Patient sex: M
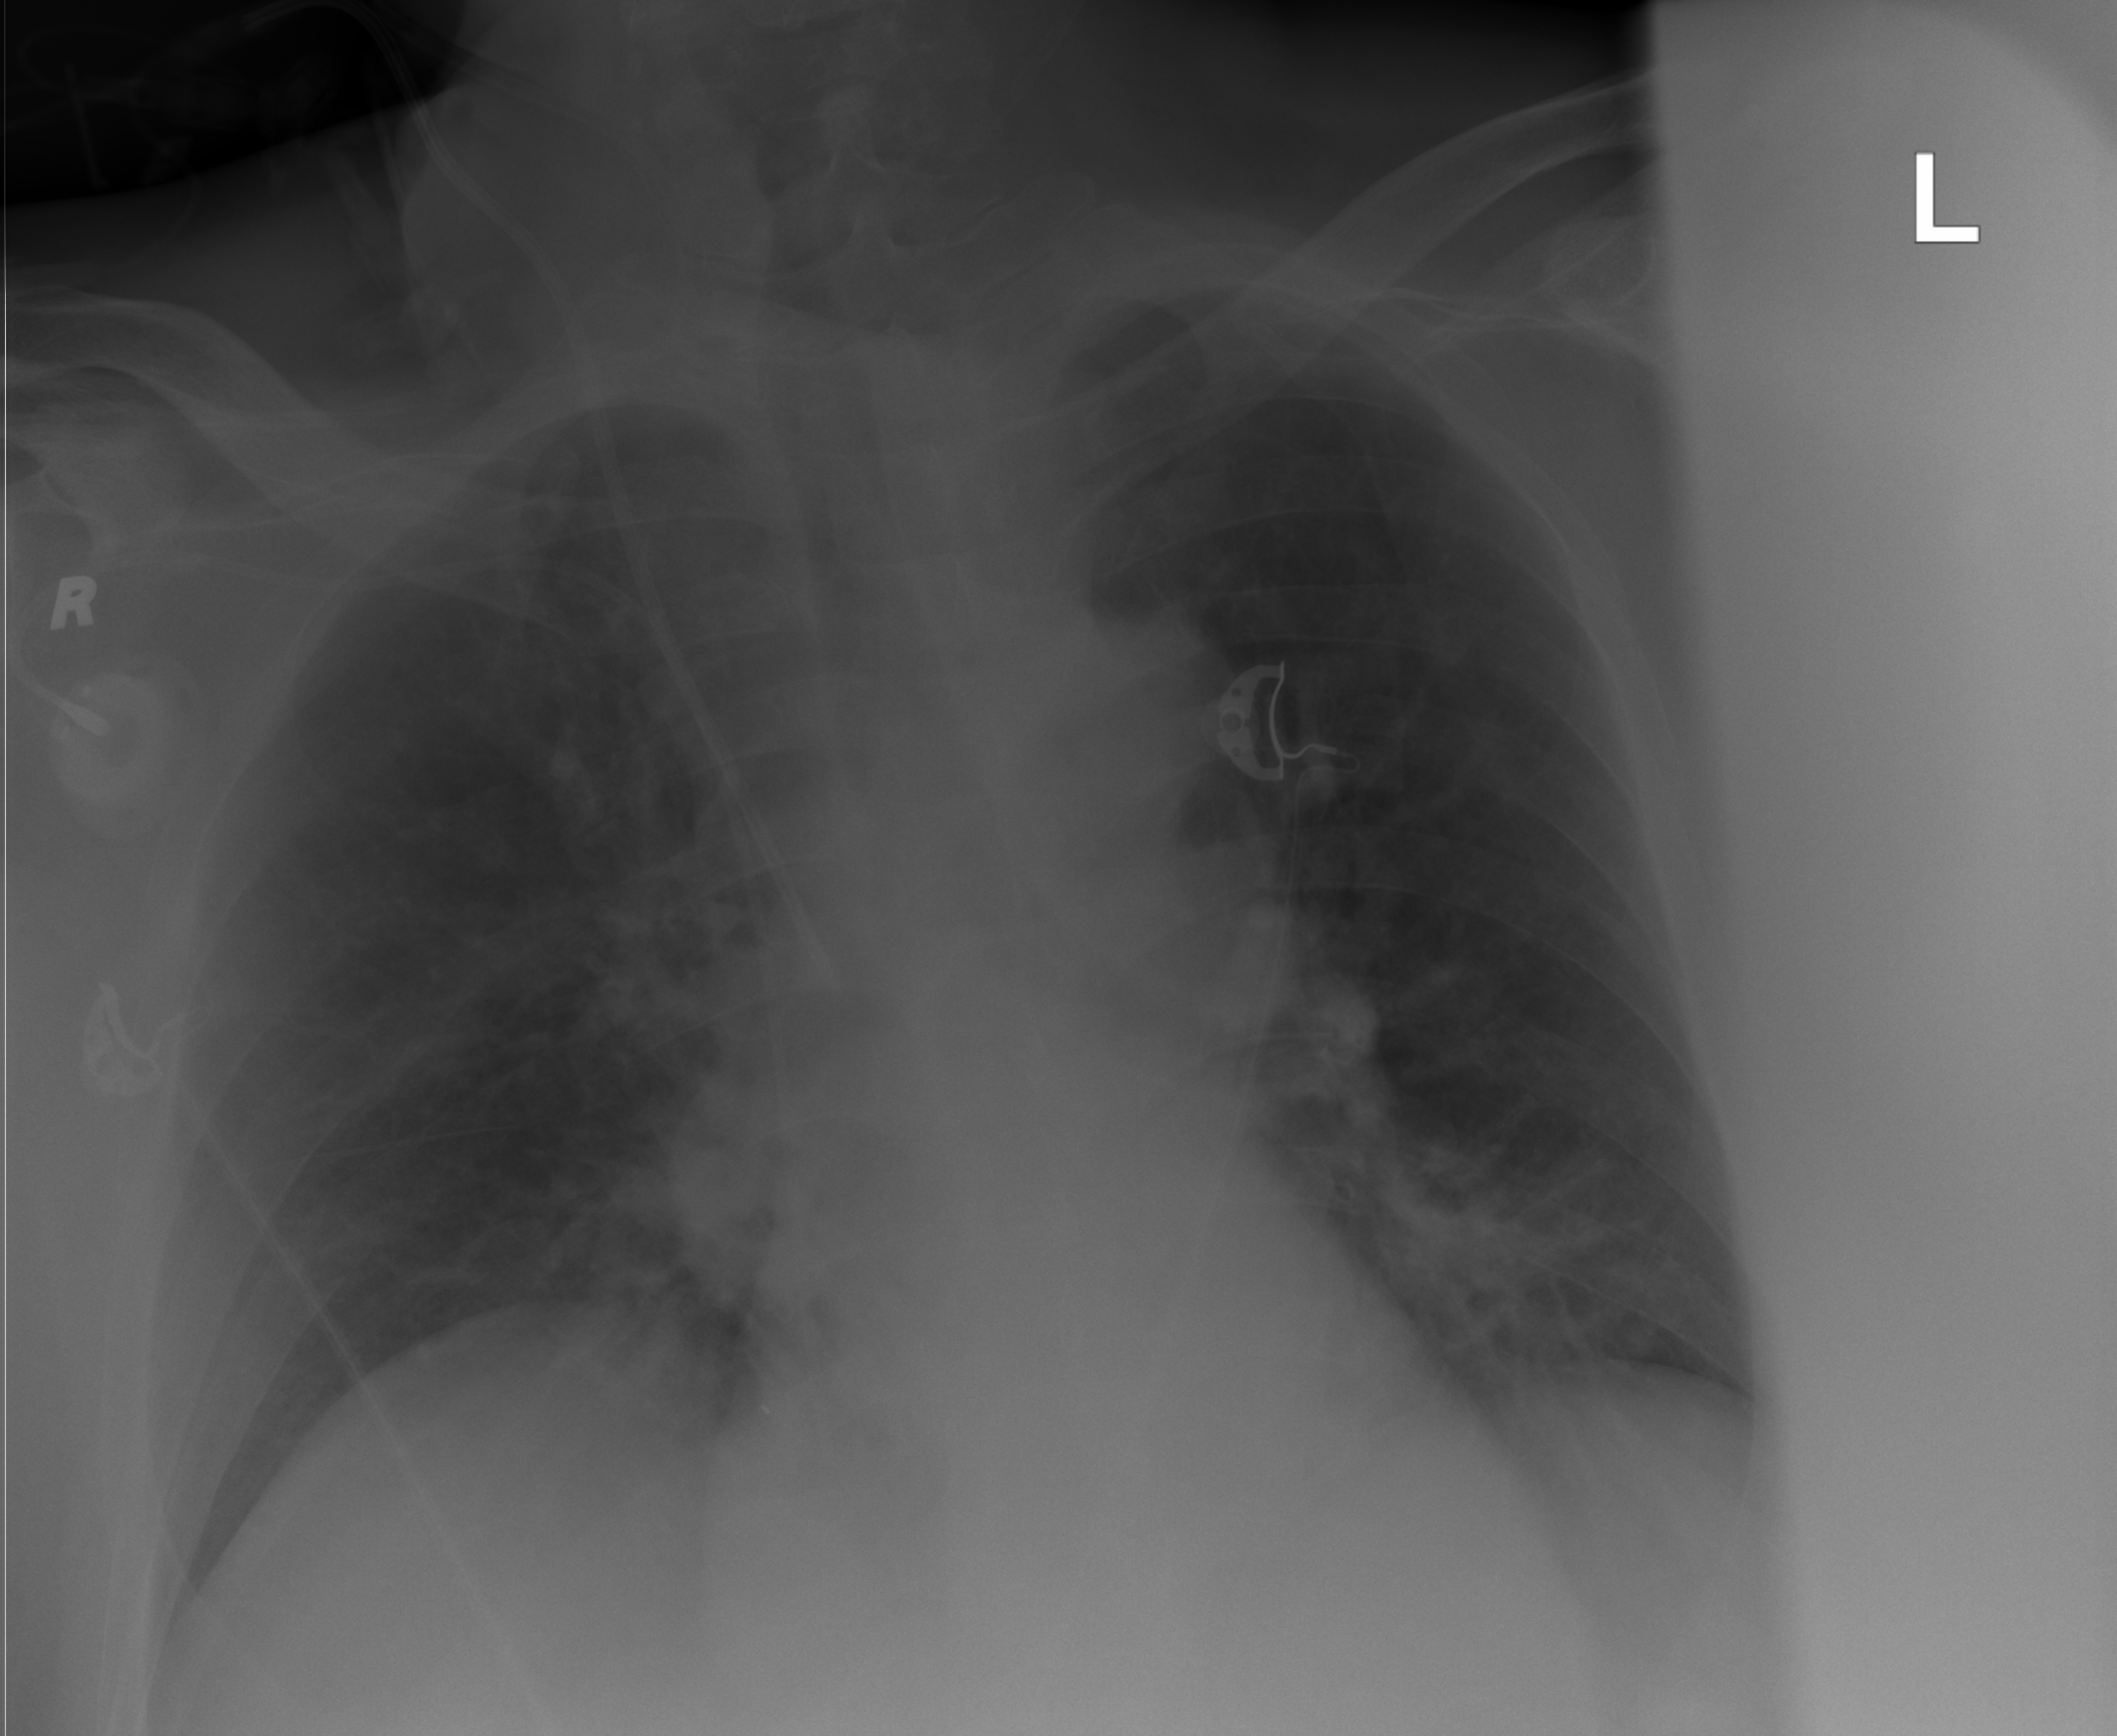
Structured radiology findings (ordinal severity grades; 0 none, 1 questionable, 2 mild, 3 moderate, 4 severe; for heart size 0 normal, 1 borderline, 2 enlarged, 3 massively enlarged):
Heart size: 0
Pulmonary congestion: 3
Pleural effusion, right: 0
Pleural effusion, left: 0
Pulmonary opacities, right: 0
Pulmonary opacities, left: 0
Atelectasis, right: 0
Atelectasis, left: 0